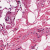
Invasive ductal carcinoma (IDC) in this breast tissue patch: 0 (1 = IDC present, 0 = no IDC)